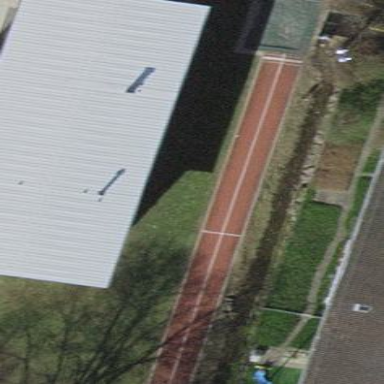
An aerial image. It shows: School building with flat roof.